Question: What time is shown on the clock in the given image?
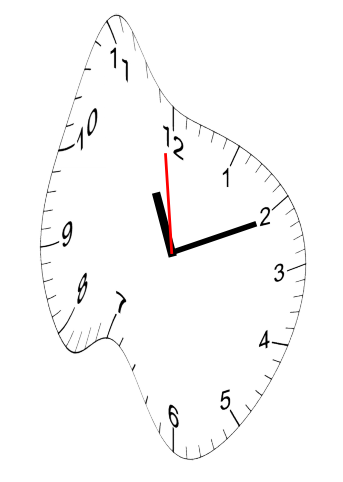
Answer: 11:10:59